Aerial crown-view tile of a tropical tree (Barro Colorado Island, Panama), acquired 20241014:
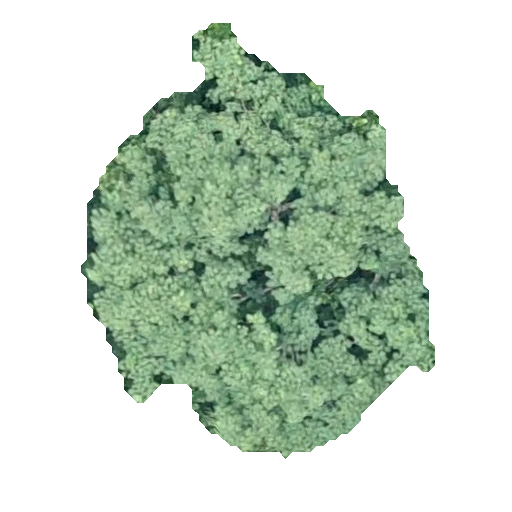
Species: Anacardium excelsum
GBIF accepted scientific name: Anacardium excelsum
Crown area: 155.5 m²